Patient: sex F, age 36
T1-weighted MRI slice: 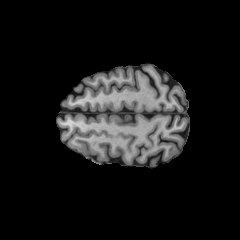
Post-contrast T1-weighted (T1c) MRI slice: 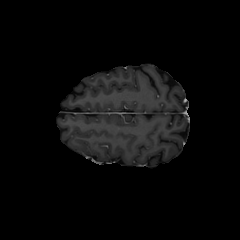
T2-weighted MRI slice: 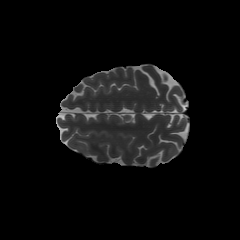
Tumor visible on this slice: yes
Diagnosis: Astrocytoma, IDH-mutant
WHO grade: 2